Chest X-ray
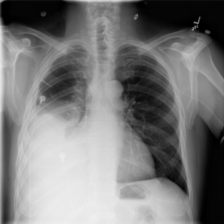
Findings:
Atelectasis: negative
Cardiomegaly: negative
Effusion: negative
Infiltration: negative
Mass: negative
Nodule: negative
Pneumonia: negative
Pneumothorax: negative
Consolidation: positive
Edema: negative
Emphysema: negative
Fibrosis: negative
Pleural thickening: negative
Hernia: negative